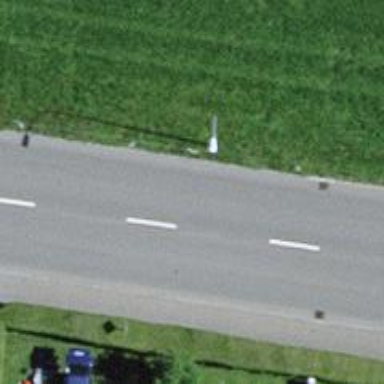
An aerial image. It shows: Asphalt road classified as primary highway.